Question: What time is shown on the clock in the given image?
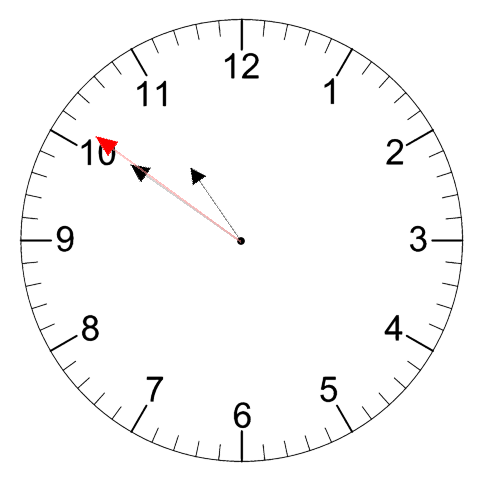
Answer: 10:50:51